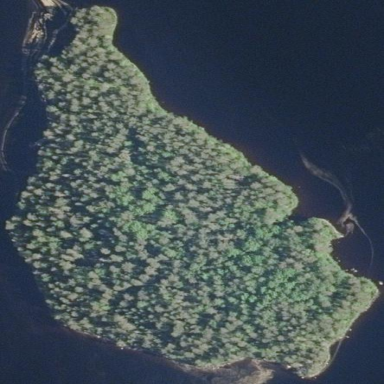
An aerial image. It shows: Islet covered with woodland.